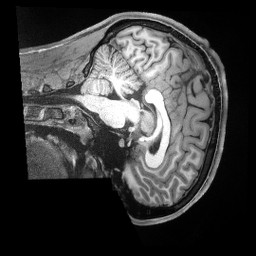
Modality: T1w
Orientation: sagittal
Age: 19
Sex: male
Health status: ill
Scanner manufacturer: siemens
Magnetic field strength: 3 T
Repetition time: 2.5 s
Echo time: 0.00181 s